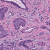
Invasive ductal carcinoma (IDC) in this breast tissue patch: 1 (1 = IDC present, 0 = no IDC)